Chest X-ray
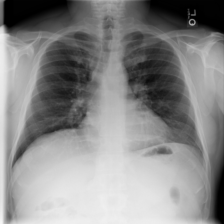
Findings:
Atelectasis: negative
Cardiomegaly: negative
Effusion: negative
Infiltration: negative
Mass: negative
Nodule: negative
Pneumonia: negative
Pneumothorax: negative
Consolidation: negative
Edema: negative
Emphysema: negative
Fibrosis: negative
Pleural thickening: negative
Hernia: negative